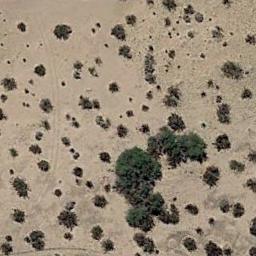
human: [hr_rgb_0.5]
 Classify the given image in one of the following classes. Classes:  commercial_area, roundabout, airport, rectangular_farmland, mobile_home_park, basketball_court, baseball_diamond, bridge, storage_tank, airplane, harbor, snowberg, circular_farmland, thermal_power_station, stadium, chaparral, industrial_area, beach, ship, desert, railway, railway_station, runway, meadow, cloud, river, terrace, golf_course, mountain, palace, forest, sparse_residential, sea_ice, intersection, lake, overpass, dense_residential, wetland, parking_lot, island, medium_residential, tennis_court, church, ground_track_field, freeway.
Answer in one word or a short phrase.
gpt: chaparral